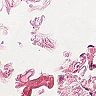
Metastatic tissue present: no